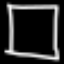
Label: square